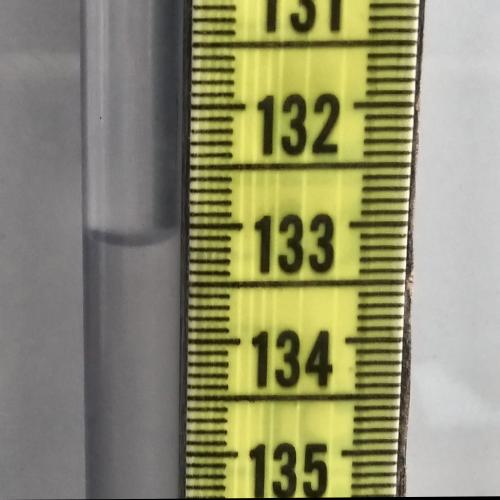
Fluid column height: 133.1 cm